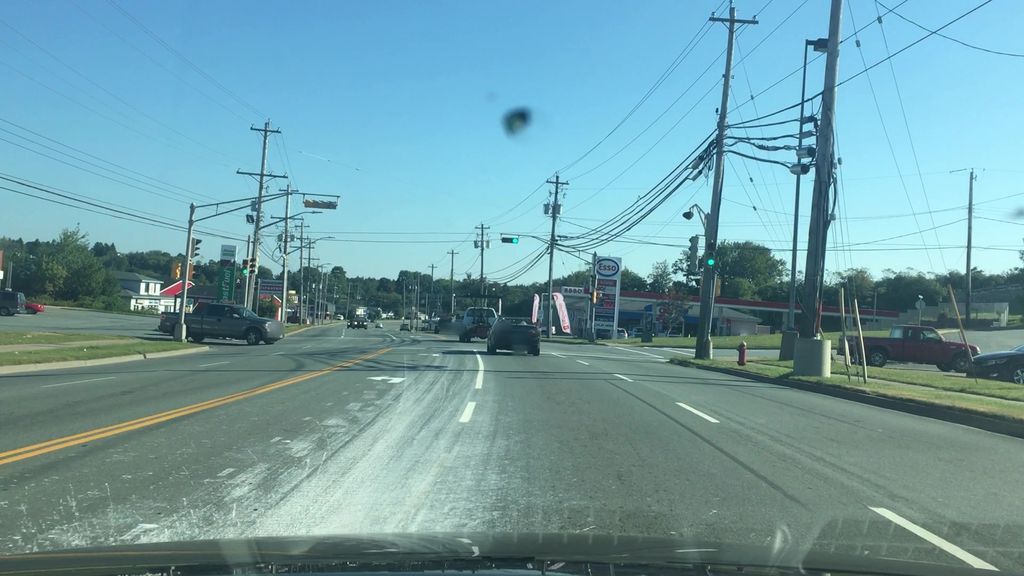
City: halifax